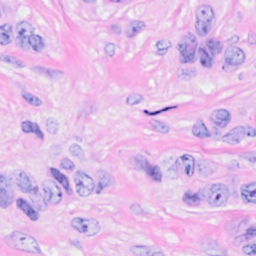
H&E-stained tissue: Breast